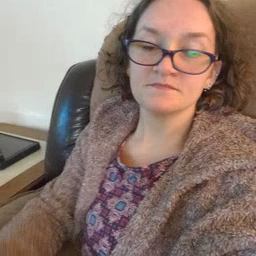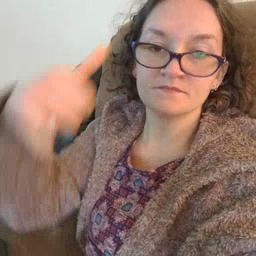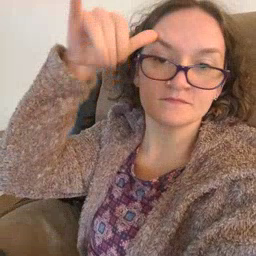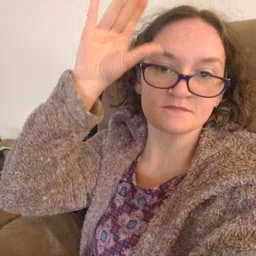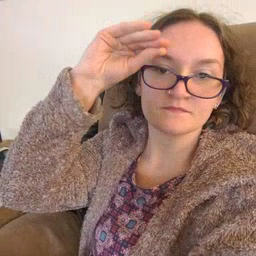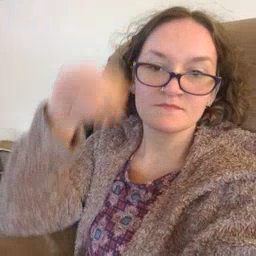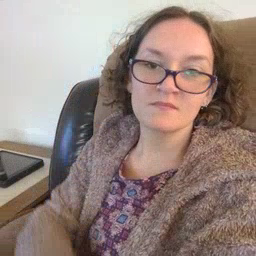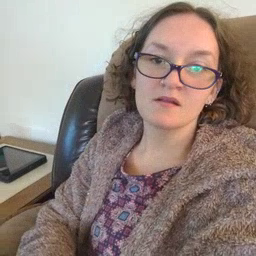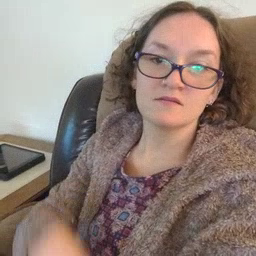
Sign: cowboy